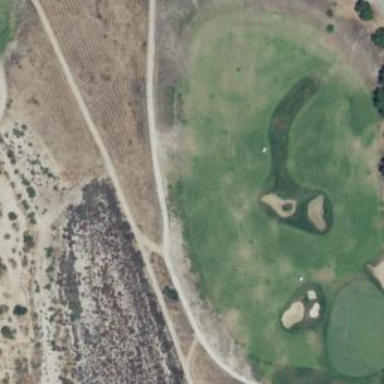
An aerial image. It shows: Area of rough grass used for golf.